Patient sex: M
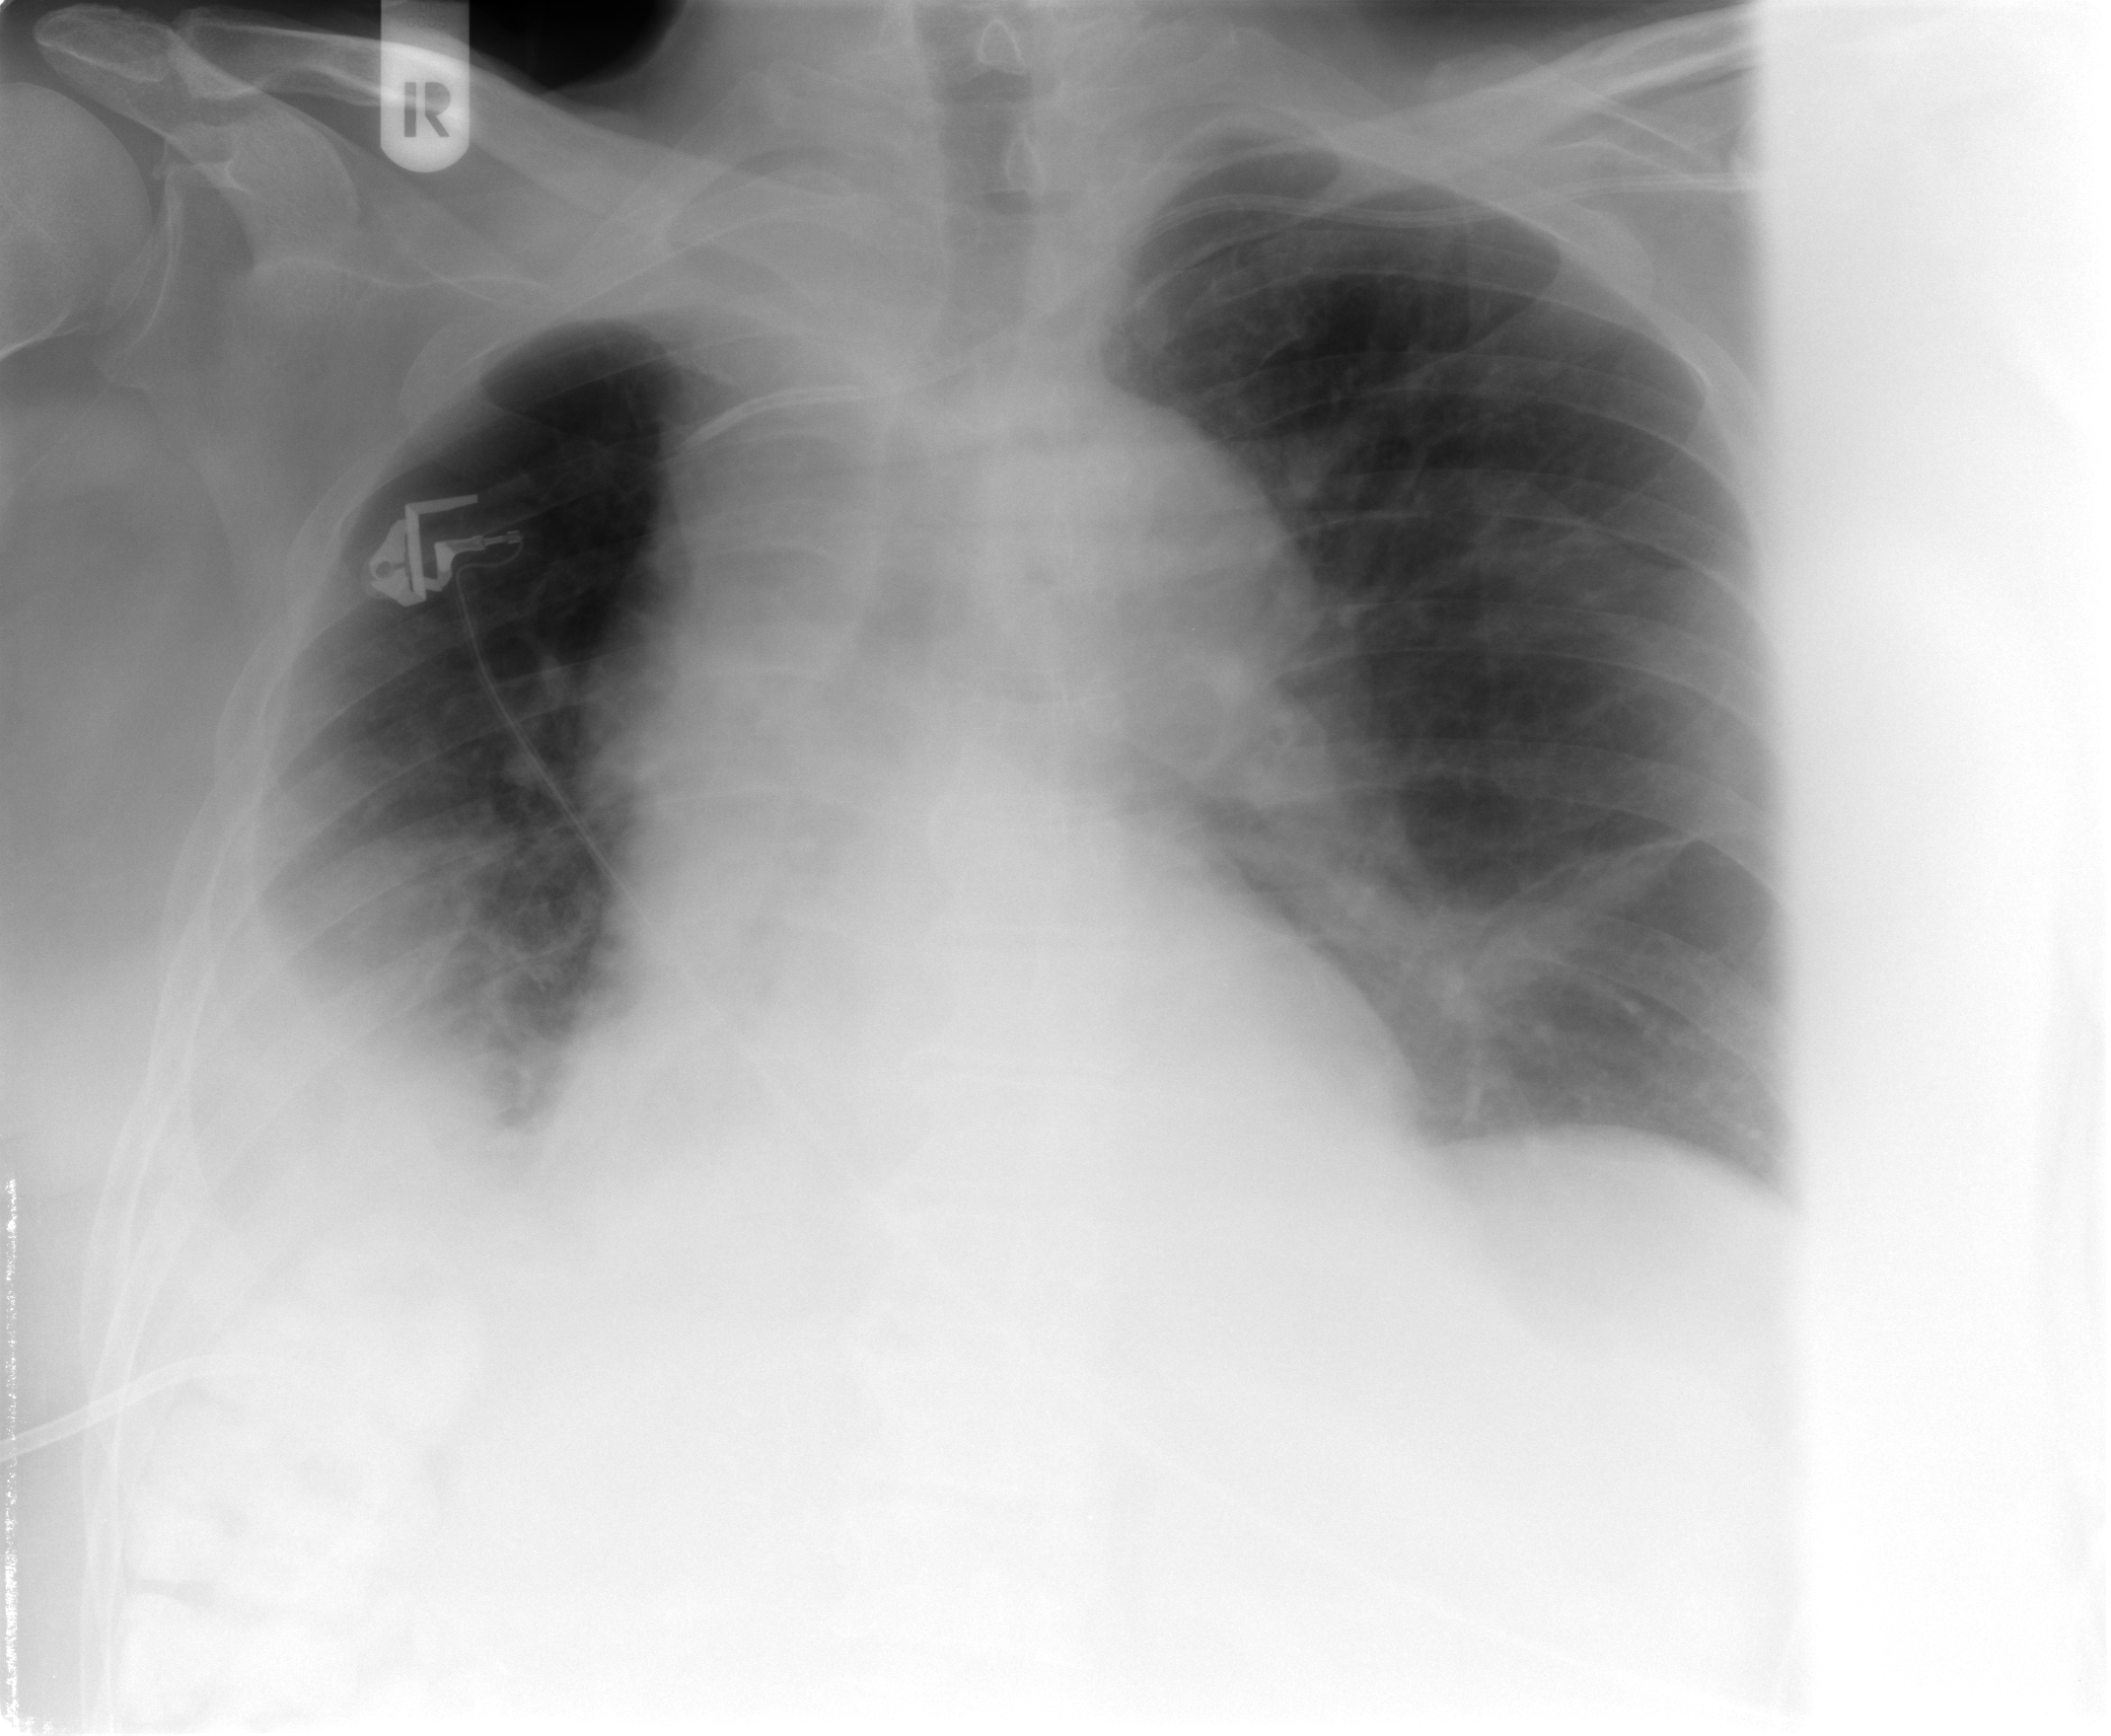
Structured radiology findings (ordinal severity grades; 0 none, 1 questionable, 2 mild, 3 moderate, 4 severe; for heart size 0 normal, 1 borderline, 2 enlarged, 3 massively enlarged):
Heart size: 2
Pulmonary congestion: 1
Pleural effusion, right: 3
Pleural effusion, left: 1
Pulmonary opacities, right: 1
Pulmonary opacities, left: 0
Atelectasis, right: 3
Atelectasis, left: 2